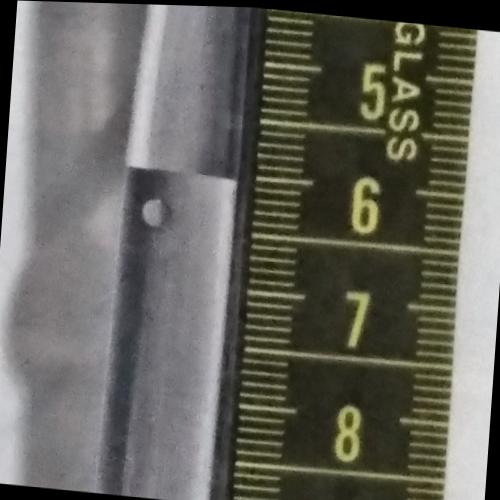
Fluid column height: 6.0 cm